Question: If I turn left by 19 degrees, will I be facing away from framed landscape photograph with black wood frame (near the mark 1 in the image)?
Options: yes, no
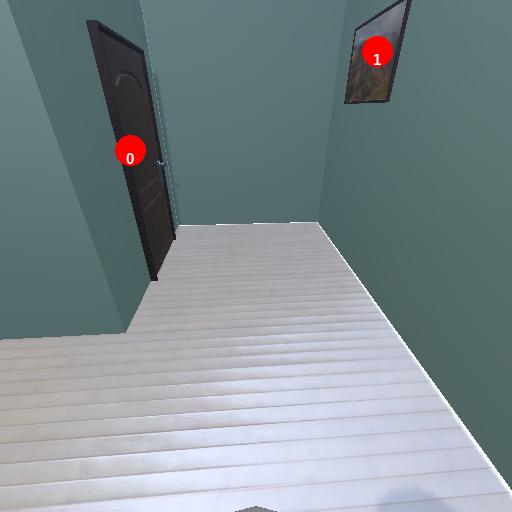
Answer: yes